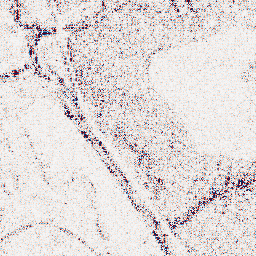
Category: wavelet
Decomposition family: wavelet_dwt
Decomposition parameters: wavelet: sym4
level: 1
Upsampling method: regularized
Upsampling parameters: scale: 4
lambda_reg: 0.01
Upsampling scale: 4